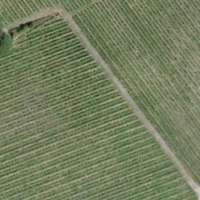
EUNIS habitat code: 23
Species observed at this site:
Chelidonium majus